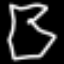
Label: octagon